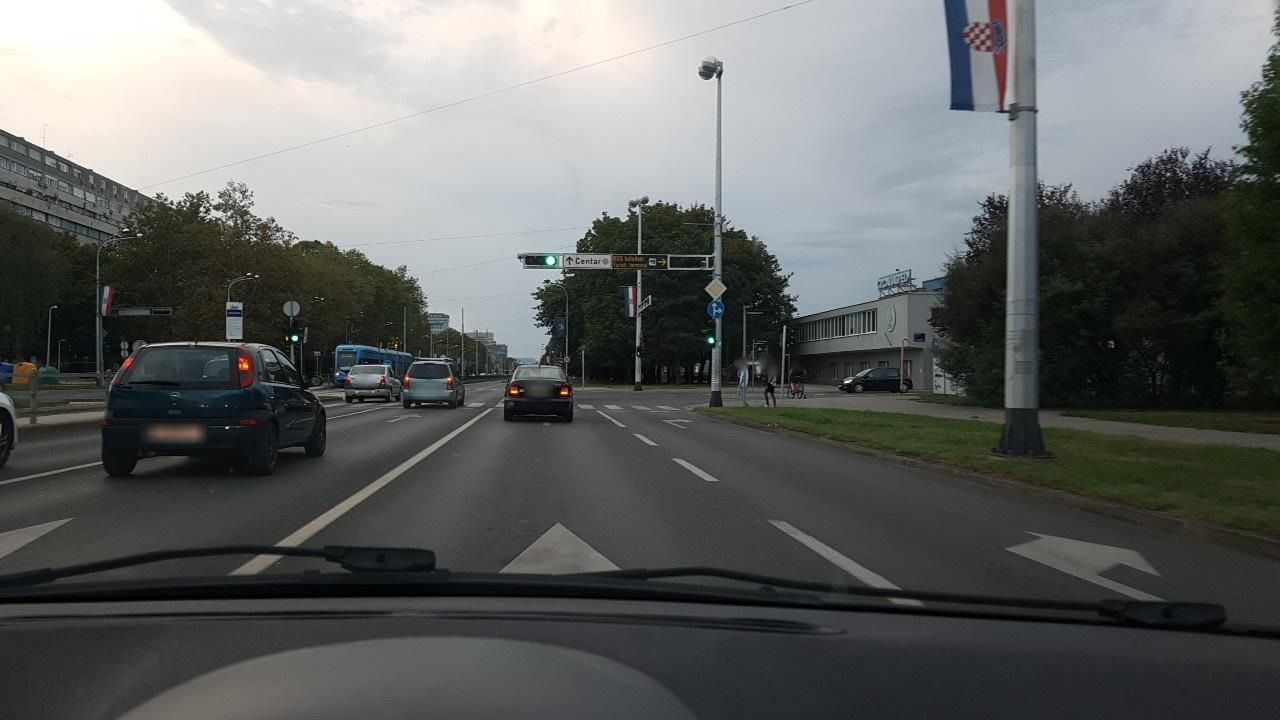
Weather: cloudy
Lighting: day
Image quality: good
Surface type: driving surface
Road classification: secondary
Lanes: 4, 3
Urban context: urban centre
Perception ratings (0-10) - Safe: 2.21, Lively: 5.12, Beautiful: 3.14, Boring: 3.03, Depressing: 5.59, Wealthy: 1.61